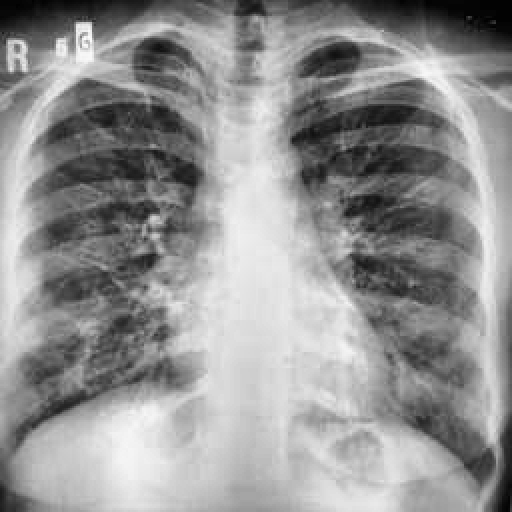
Finding: TUBERCULOSIS